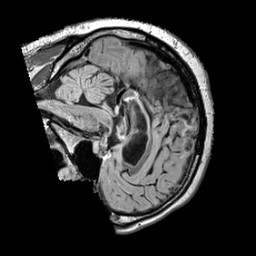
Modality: FLAIR
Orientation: sagittal
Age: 49
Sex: male
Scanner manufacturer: siemens
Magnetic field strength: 3 T
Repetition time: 5 s
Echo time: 0.387 s